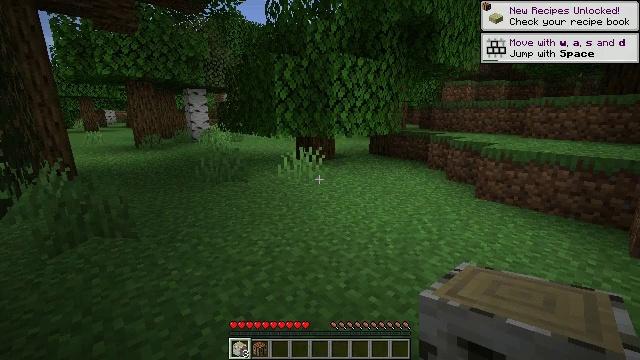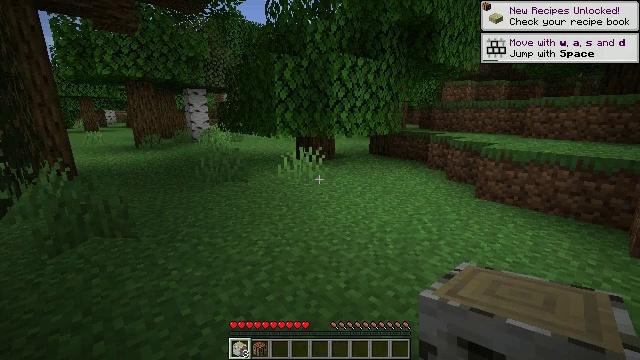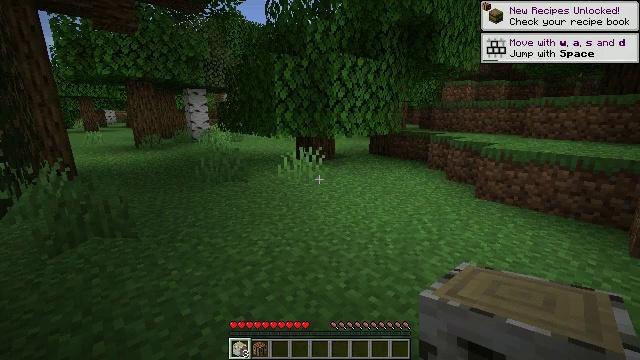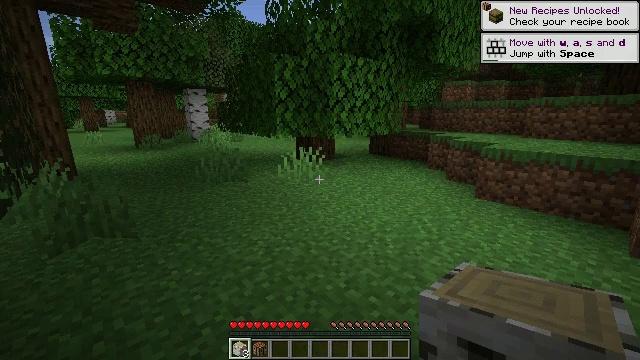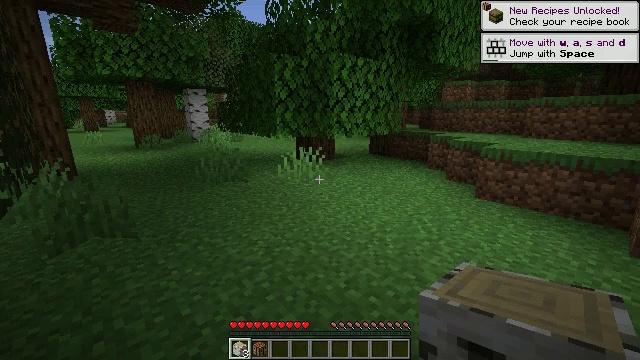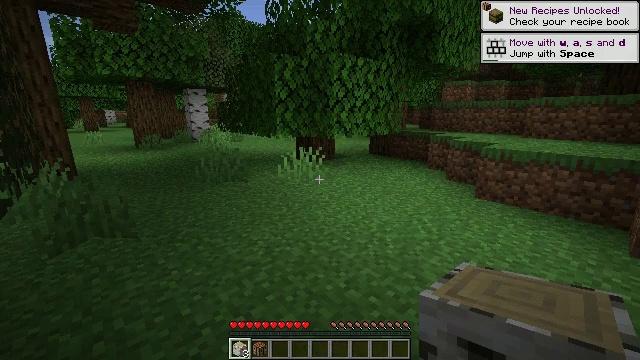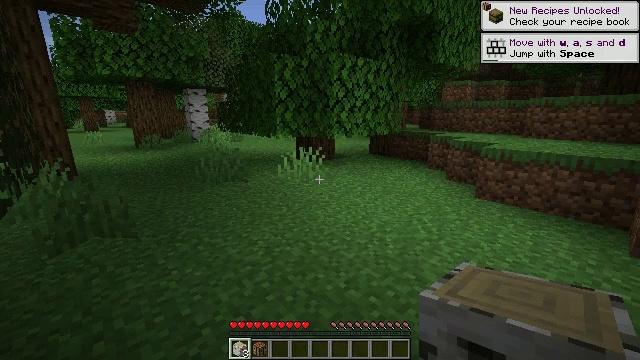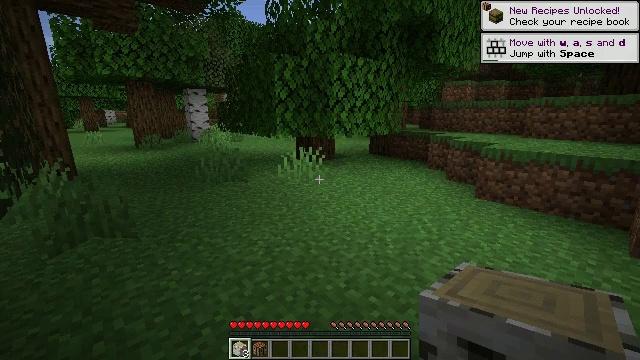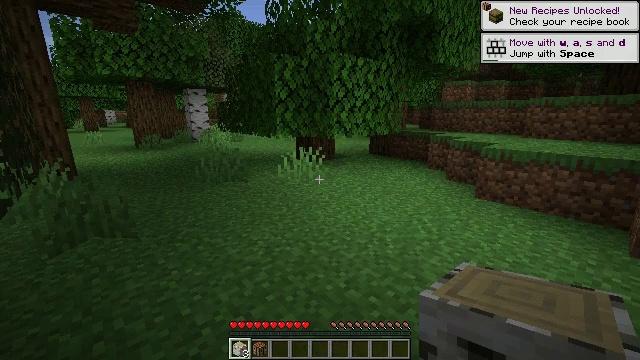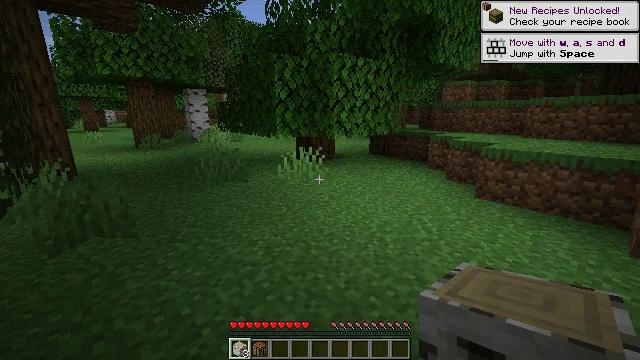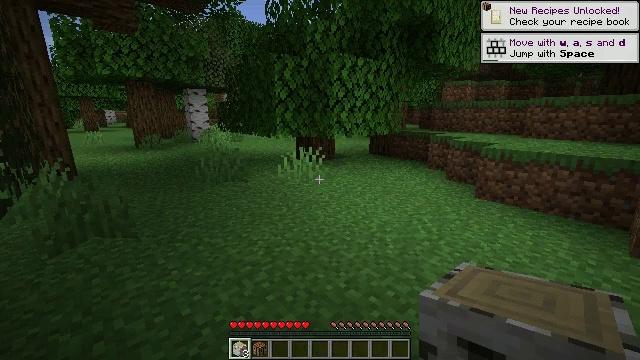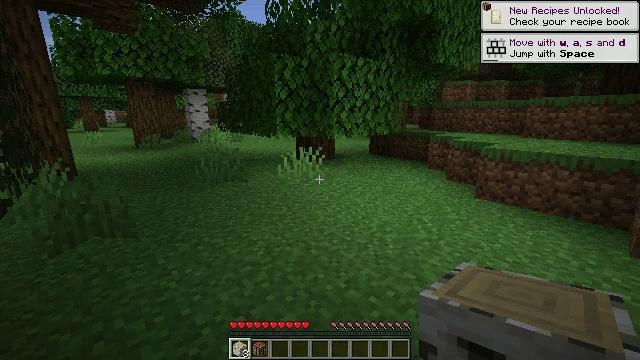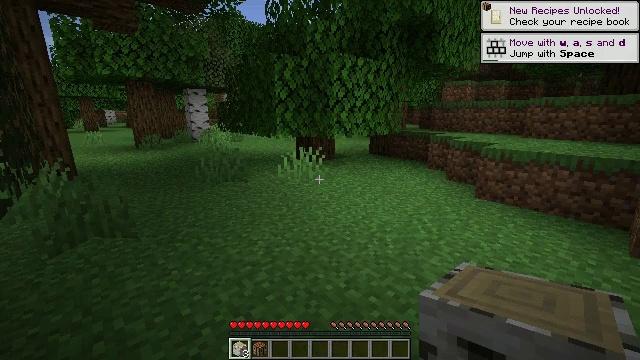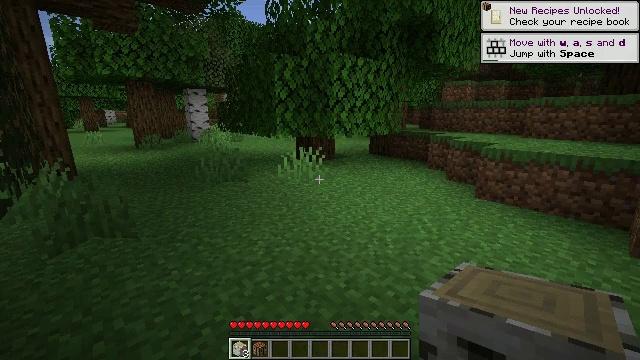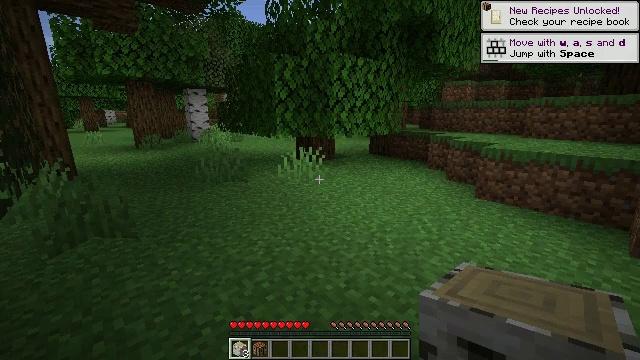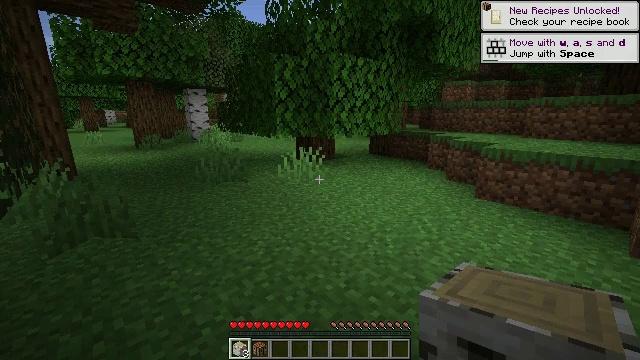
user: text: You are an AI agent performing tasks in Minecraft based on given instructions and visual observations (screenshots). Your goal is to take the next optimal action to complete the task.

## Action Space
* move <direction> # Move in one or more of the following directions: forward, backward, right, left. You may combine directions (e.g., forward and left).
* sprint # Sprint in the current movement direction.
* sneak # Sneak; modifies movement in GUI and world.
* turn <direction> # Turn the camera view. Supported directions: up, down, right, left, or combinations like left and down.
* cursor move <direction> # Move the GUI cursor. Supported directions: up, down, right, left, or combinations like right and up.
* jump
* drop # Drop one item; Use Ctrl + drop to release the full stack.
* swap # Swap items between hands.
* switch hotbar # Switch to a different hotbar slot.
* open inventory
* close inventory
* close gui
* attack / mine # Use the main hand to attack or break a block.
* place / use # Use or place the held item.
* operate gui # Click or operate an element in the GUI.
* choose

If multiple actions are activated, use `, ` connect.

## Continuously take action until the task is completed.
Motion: motion action
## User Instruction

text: Remove a birch log from the inventory.
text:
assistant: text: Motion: no_op
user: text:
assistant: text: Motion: no_op
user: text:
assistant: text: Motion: no_op
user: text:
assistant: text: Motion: no_op
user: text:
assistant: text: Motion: no_op
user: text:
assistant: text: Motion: no_op
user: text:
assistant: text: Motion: no_op
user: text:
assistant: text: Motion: no_op
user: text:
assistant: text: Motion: no_op
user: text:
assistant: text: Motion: no_op
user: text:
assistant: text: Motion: no_op
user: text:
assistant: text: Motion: no_op
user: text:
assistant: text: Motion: no_op
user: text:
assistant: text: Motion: no_op
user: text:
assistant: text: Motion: no_op
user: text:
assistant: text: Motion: no_op
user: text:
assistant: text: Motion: no_op
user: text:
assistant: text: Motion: no_op
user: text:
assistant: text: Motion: no_op
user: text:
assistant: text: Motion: no_op
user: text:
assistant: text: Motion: no_op
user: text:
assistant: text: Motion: no_op
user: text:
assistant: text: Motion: drop
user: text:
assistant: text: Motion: drop
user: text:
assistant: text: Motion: drop
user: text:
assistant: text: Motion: no_op
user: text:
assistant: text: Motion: drop
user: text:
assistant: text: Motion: drop
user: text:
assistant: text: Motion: drop
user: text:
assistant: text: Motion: drop